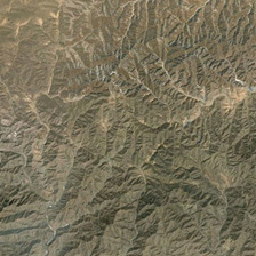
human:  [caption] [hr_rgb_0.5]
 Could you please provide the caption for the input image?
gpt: The mountains here rise and fall slowly.

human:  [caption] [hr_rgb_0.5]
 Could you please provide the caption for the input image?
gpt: The mountains here are gently rolling.

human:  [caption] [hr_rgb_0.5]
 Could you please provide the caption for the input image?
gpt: The mountains here are turning gently.

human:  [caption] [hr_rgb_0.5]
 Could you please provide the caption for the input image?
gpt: The mountains here are rolling gently.

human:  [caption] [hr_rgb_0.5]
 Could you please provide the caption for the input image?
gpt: The mountains here are getting smaller.